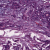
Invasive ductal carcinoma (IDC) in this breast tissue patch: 1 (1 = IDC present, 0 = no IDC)